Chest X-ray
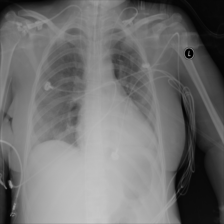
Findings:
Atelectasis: negative
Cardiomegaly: negative
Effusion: negative
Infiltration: negative
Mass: negative
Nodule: negative
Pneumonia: negative
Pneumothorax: negative
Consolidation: negative
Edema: negative
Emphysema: negative
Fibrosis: negative
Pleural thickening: negative
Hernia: negative